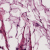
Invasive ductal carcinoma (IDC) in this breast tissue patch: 0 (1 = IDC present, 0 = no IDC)